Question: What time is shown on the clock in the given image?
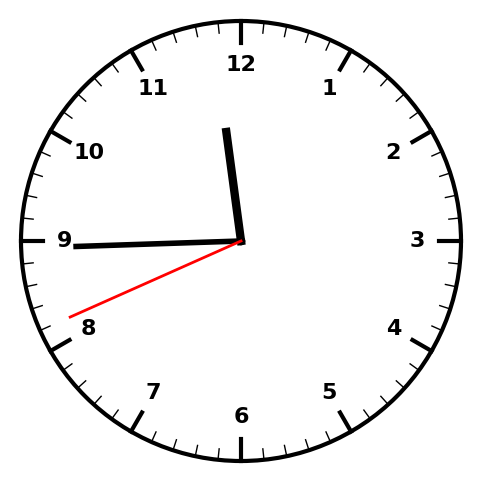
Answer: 11:44:41